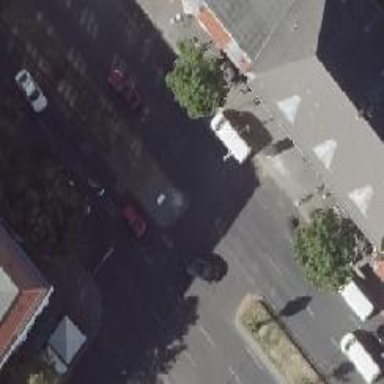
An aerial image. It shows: Traffic island located on footway.